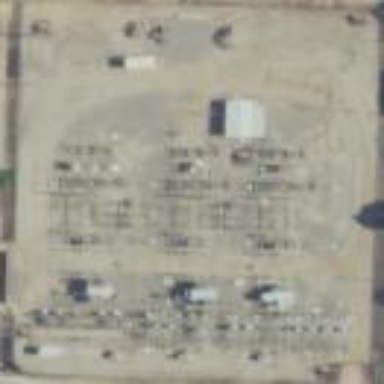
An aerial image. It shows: Power substation.